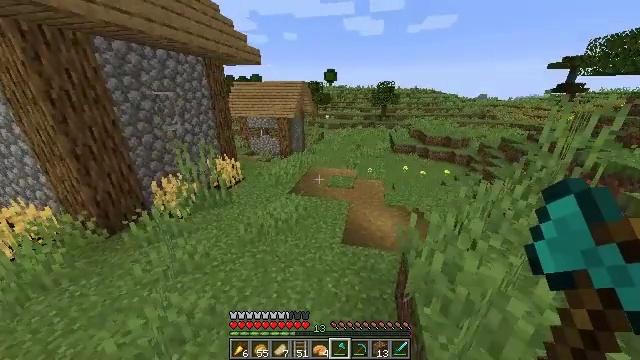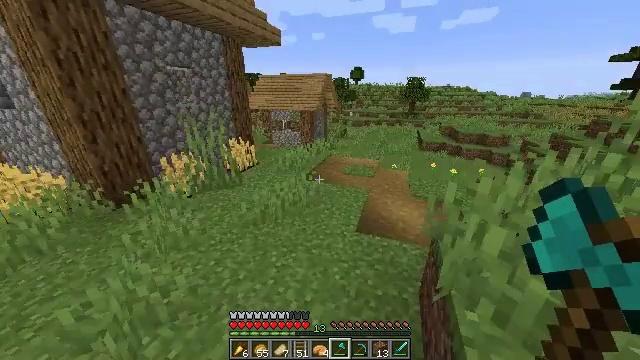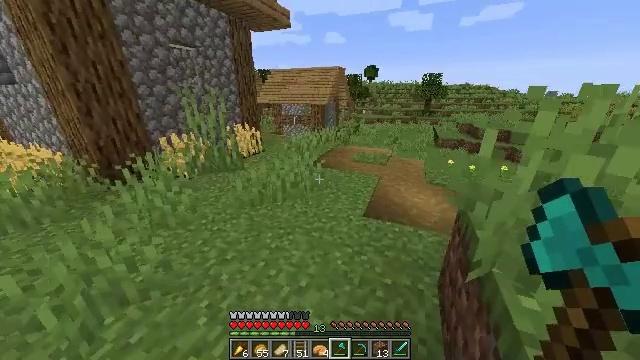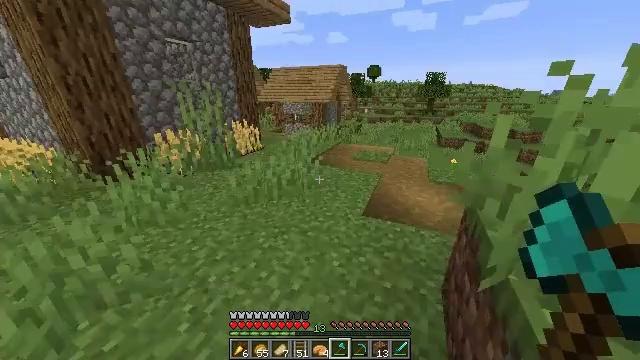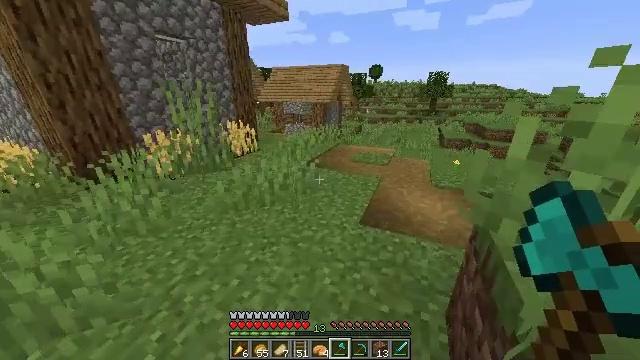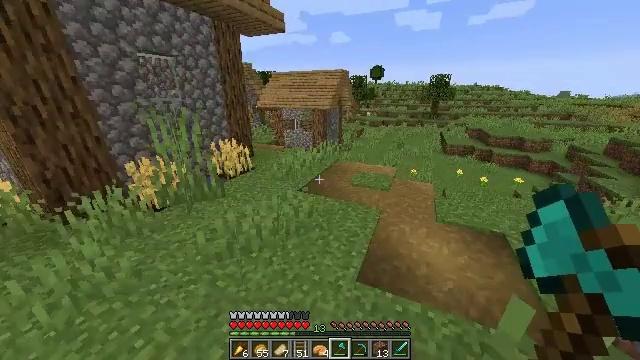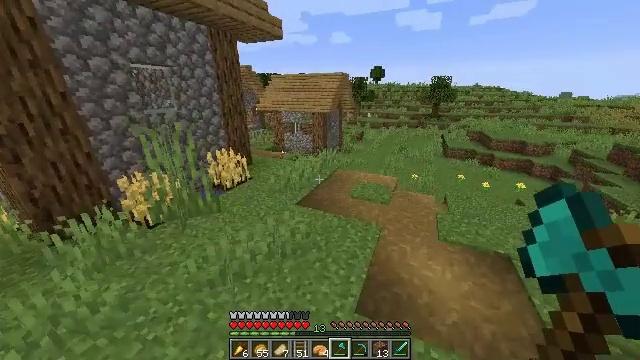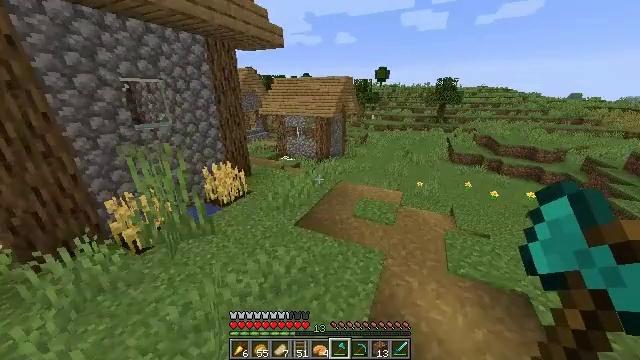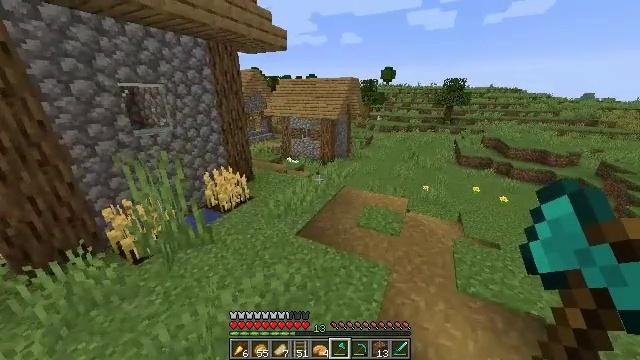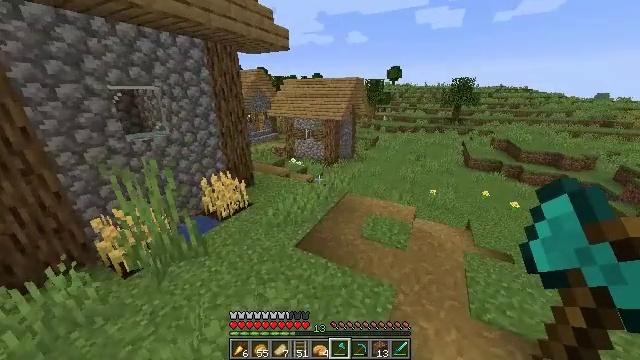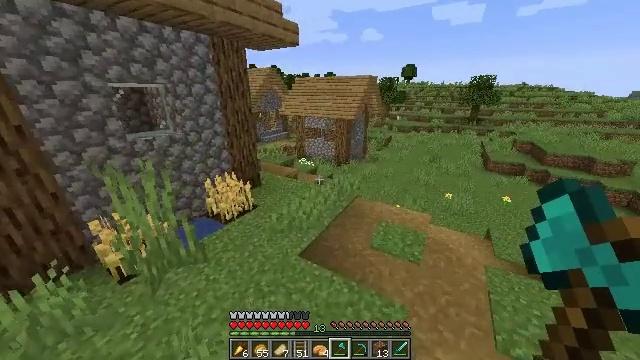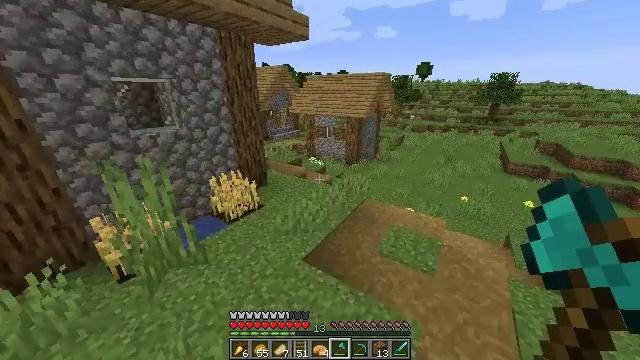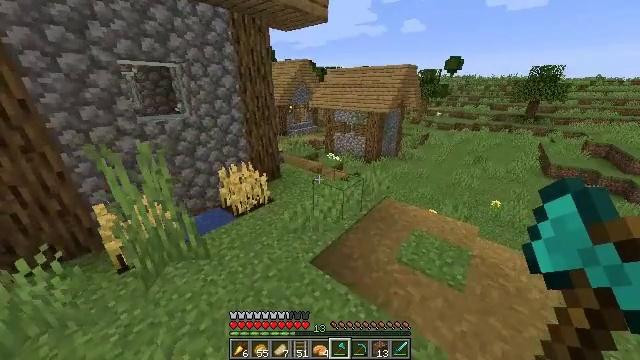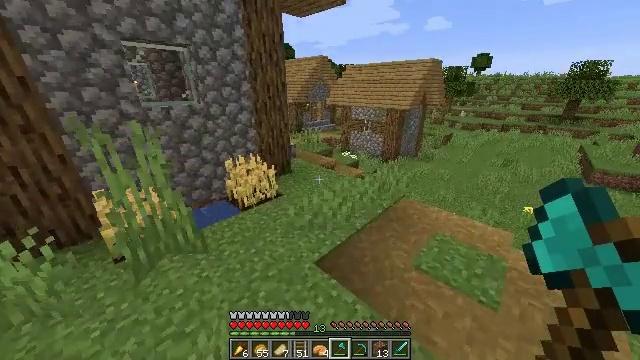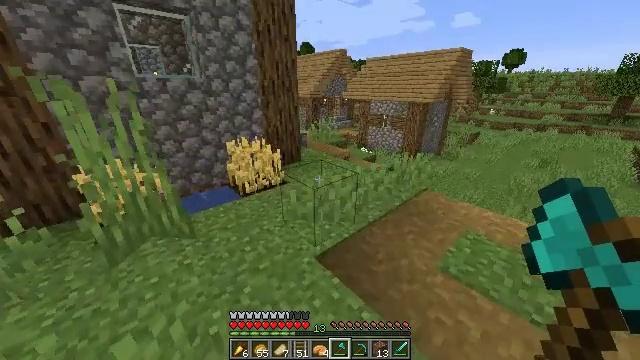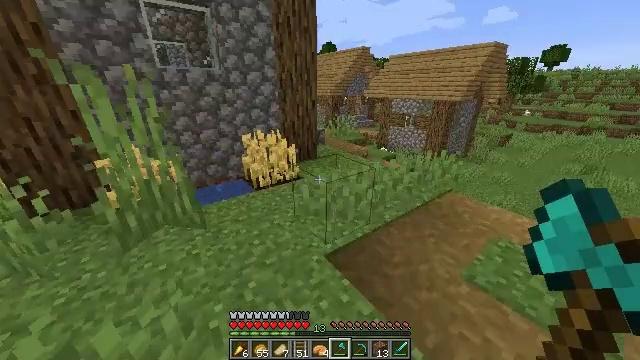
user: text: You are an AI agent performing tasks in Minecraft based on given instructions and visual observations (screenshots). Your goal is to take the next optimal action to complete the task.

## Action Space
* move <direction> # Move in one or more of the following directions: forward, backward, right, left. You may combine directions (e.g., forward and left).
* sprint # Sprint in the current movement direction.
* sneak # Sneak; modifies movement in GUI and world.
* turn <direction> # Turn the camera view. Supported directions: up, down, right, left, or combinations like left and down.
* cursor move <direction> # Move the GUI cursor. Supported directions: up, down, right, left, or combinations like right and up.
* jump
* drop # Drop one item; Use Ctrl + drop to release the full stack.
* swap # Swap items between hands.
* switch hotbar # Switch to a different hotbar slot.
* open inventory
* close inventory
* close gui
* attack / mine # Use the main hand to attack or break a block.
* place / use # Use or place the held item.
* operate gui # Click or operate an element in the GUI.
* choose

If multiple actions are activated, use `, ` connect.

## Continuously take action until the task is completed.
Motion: motion action
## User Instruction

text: Collect wheat crops.
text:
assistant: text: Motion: move forward, turn left, jump
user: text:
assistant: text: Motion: move forward, sprint, turn left, jump
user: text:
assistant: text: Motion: move forward, sprint, jump
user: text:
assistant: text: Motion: move forward, sprint, jump
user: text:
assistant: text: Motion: move forward, jump
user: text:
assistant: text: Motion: move forward, jump
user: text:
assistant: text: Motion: move forward, turn left, jump
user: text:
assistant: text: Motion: move forward, turn left, jump
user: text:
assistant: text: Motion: move forward, turn left, jump
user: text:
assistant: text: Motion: move forward, turn left
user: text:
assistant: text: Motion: move forward, turn left
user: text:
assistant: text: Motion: move forward, turn left
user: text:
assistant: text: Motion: move forward, turn left
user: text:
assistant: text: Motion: move forward, turn left
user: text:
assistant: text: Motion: move forward, turn left
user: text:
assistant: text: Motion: move forward, turn left
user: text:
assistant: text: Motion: move forward, turn left
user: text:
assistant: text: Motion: move forward, turn left
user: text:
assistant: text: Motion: move forward, turn left
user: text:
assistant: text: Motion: move forward, turn left
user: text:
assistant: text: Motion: turn left
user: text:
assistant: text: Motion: turn left, attack / mine
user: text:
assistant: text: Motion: turn left, attack / mine
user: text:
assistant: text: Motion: attack / mine
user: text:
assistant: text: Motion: attack / mine
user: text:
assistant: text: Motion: no_op
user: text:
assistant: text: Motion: move forward
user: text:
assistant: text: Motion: move forward
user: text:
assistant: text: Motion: move forward
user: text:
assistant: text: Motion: move forward, turn left and down